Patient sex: F
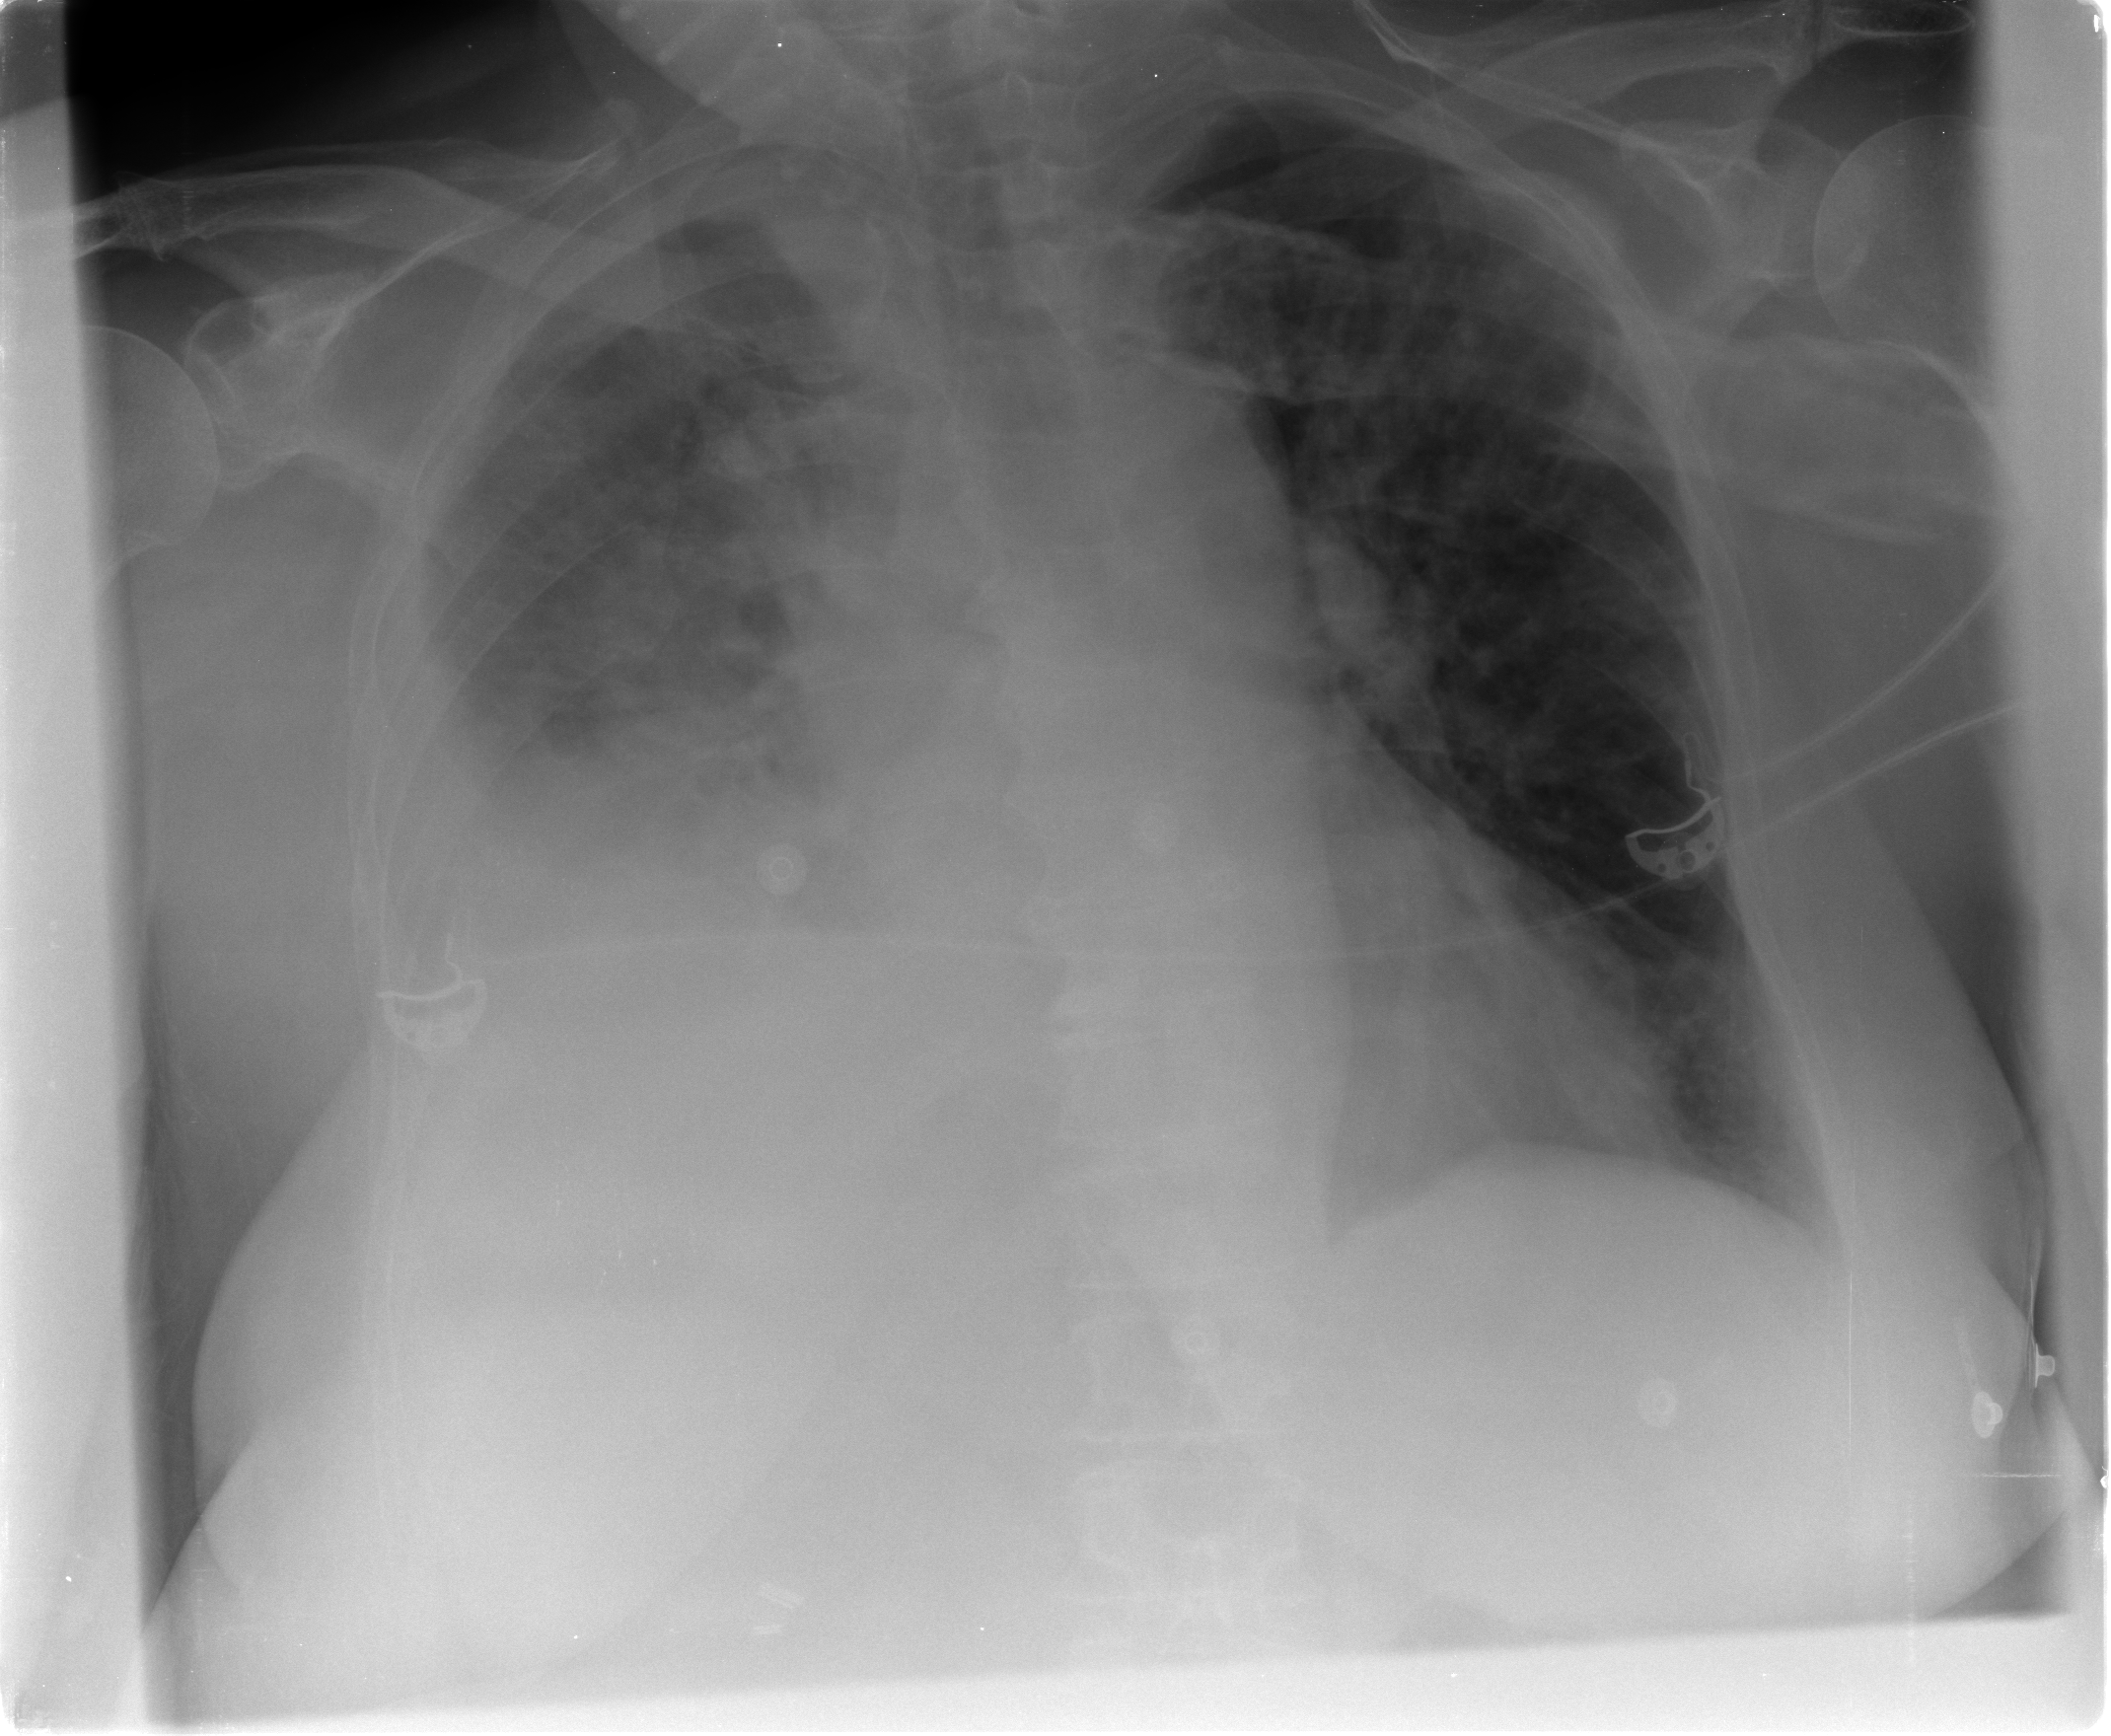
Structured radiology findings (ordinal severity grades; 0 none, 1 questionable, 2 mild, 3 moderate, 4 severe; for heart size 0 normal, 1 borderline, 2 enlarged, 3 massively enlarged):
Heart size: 1
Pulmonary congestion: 2
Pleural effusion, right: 3
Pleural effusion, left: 0
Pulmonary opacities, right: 1
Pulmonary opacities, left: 0
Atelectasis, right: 3
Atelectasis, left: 1